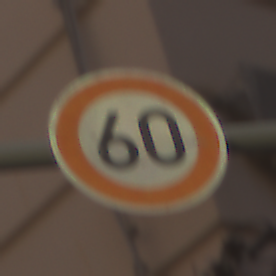
Verkehrszeichen: Geschwindigkeit60
Umgebung: Outdoor, Urban
Tageszeit: MorningAfternoon
Wetter: Clear
Licht: Natural
Jahreszeit: NotSpecified
Kontrast: LowContrast